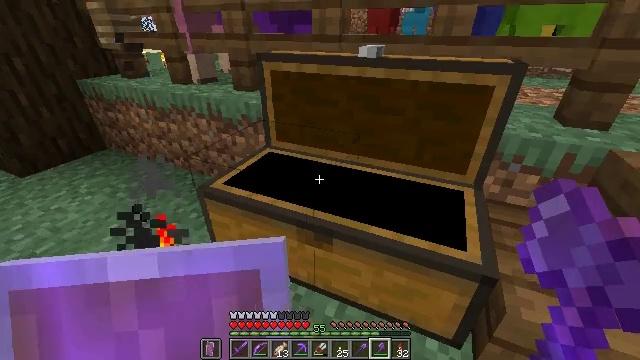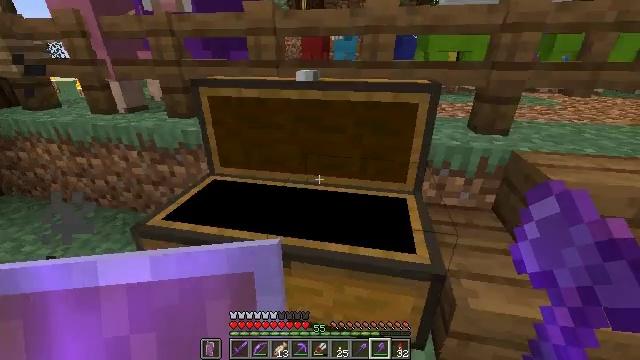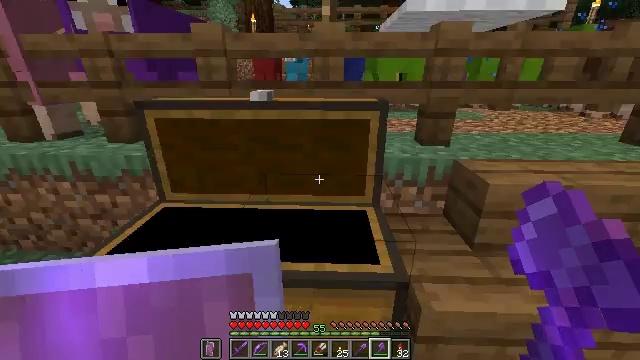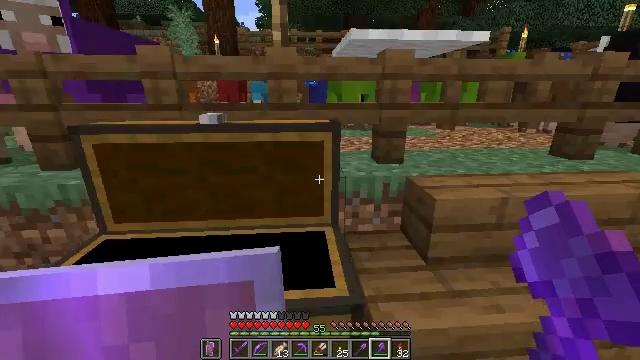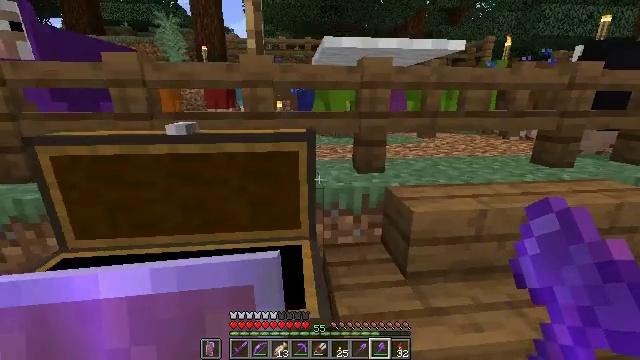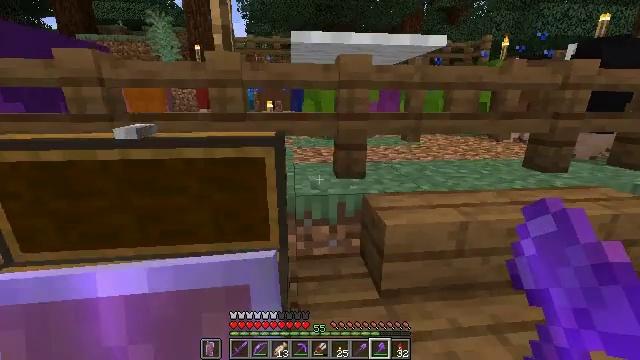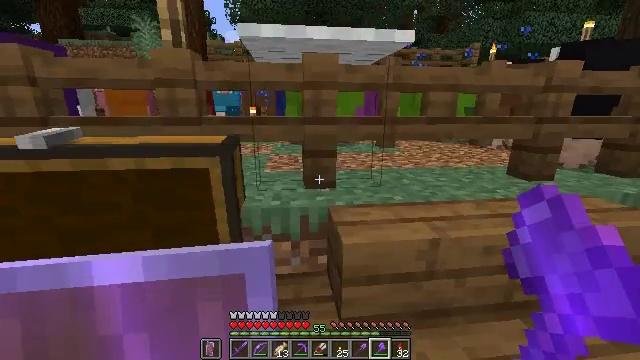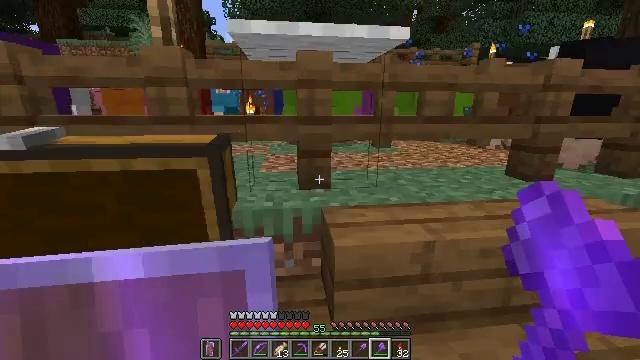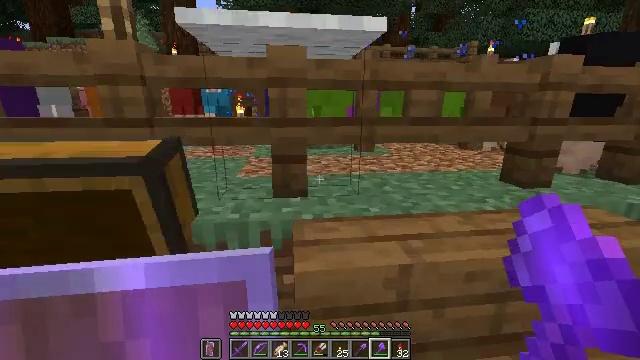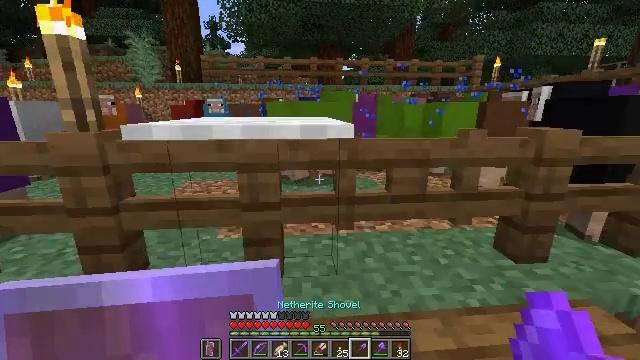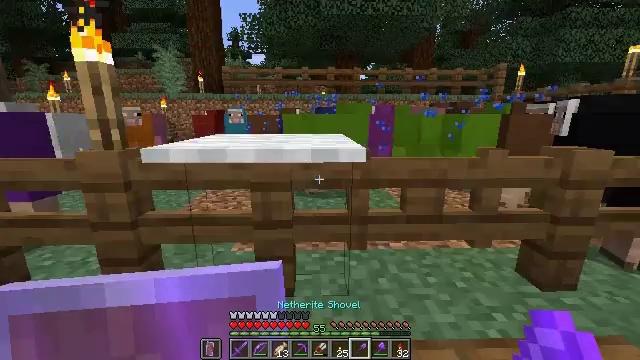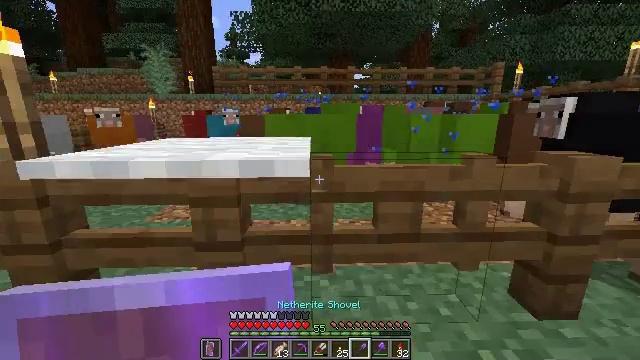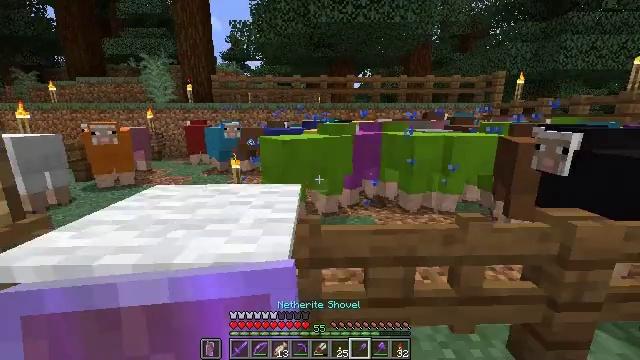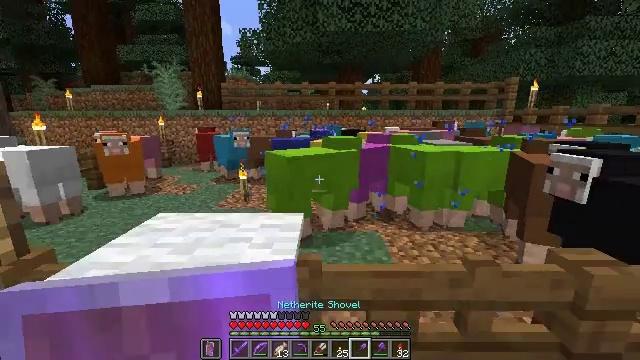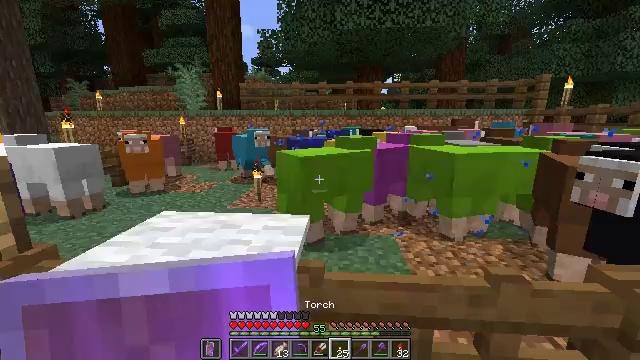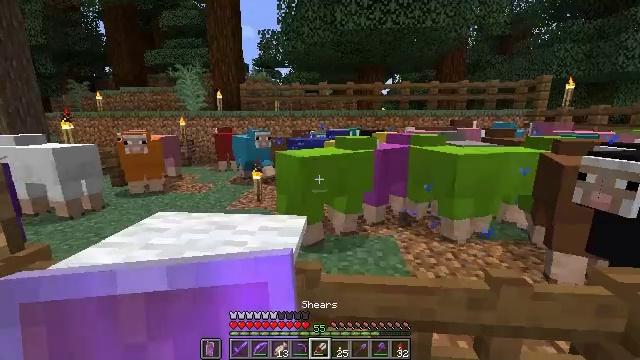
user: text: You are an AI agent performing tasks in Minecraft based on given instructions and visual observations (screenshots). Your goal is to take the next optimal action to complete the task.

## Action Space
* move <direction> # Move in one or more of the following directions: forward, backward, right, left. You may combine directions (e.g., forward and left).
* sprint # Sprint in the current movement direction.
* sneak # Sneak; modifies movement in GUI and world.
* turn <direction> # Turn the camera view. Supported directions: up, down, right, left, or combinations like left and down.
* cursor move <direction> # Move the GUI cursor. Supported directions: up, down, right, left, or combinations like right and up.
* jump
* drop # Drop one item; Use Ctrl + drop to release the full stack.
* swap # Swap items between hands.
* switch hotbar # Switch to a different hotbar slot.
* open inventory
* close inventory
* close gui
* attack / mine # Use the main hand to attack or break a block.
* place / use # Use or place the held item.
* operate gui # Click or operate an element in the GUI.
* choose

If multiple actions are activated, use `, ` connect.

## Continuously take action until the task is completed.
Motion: motion action
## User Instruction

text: craft item pink carpet
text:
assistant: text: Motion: turn right and up
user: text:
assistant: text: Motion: move right, turn right and up
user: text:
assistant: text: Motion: move forward and move right, turn right and up
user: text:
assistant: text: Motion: move forward and move right, turn right and up
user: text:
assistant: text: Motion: move forward and move right
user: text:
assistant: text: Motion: move forward and move right, turn right and up
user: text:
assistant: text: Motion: move forward and move right
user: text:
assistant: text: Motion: move forward and move right
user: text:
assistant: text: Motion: move forward and move right, turn left
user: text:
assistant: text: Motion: move forward and move right, turn left and up
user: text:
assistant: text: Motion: move forward and move right
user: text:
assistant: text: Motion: move forward
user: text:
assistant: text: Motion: turn left
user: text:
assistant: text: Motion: turn left
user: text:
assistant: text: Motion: no_op
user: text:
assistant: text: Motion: no_op
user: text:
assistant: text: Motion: jump
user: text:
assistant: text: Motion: move forward, turn left and down, jump
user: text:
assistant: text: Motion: move forward, turn left and down, jump
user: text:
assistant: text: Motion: move forward, jump
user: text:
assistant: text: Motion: move forward, jump
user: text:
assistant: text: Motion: move forward, turn left and down, jump
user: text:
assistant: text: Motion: move forward, turn left and down
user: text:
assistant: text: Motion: move forward, turn left
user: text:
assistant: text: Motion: move forward
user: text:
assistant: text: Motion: move forward
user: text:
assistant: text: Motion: move forward, turn left
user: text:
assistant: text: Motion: turn left and down
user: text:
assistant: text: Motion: turn left
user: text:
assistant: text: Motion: no_op